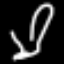
Label: squiggle